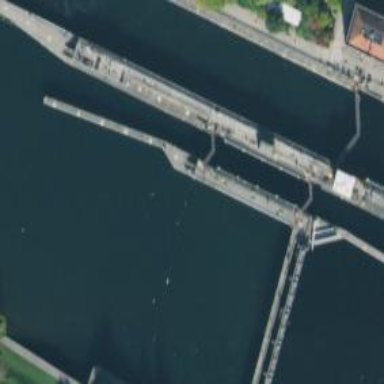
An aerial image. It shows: Canal with lock obstacle.